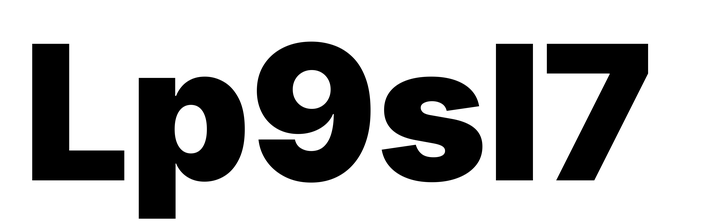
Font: Inter_Black